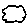
Label: cloud